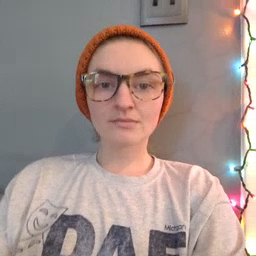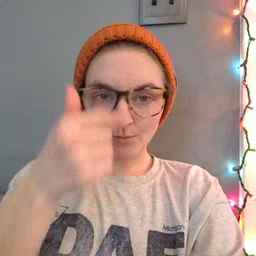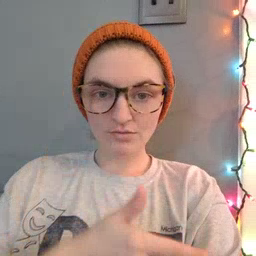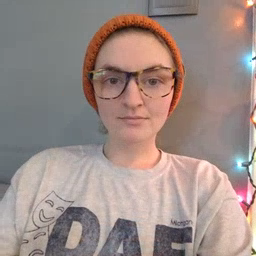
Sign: brother